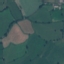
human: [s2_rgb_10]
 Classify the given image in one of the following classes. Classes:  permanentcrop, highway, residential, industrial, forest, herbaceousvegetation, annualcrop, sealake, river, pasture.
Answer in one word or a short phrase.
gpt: Pasture